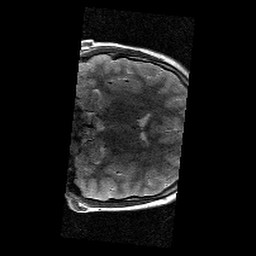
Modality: T2w
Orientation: coronal
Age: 10
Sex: female
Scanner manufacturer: siemens
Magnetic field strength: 3 T
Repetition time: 9.23 s
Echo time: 0.067 s